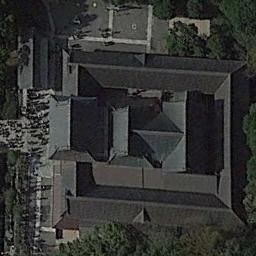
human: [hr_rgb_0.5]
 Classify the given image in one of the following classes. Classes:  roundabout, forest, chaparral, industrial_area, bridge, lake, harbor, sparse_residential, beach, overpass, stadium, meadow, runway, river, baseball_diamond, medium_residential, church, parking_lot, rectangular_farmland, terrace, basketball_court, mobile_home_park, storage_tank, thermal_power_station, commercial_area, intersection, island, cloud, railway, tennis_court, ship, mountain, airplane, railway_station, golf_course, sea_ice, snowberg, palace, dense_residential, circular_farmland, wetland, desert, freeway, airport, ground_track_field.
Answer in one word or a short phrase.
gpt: palace